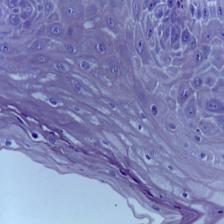
Diagnosis: Normal